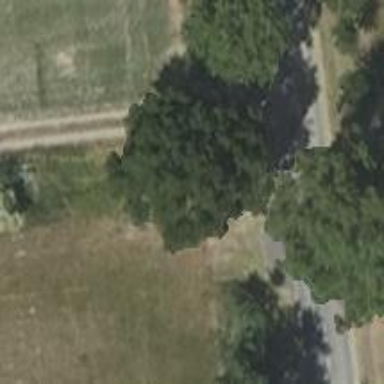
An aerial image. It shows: Row of deciduous broadleaved trees.